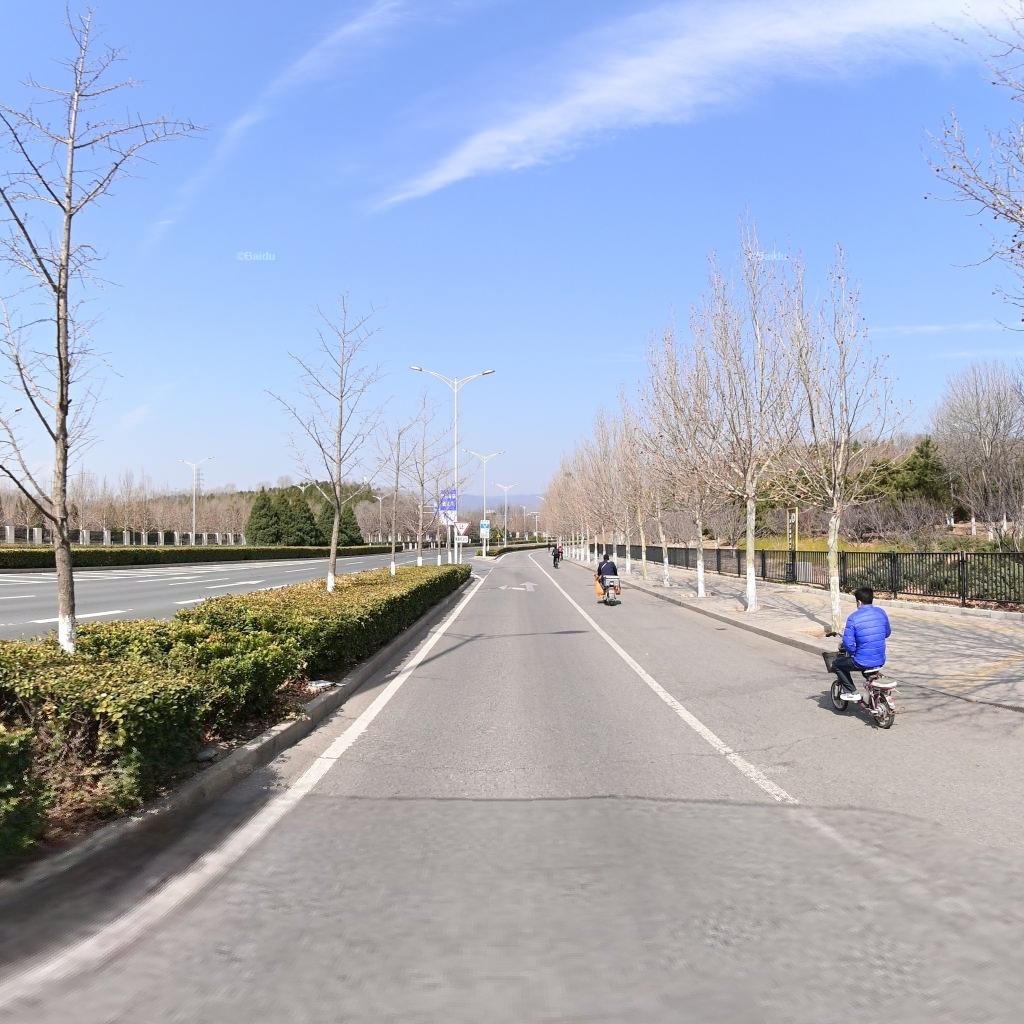
Region: Haidian
Road damage annotations: transverse crack